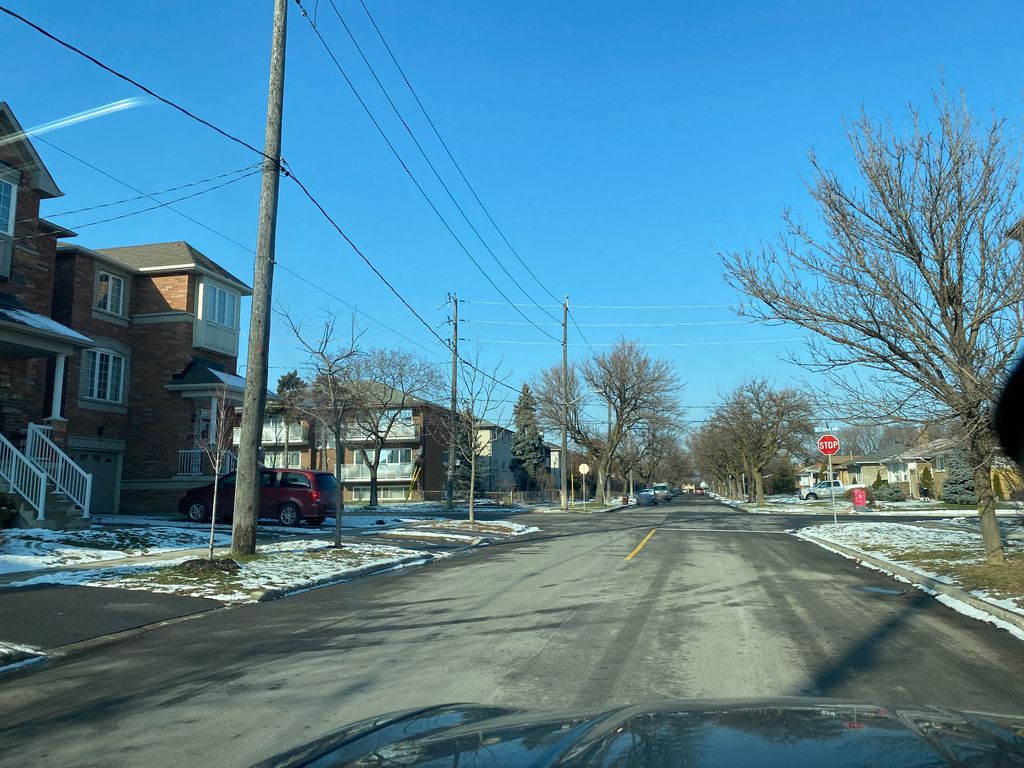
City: toronto